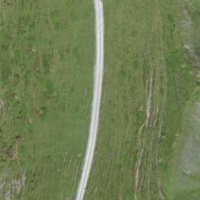
EUNIS habitat code: 23
Species observed at this site:
Gentiana verna